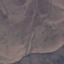
Land use / land cover: HerbaceousVegetation